Field crop: tomato
Growth stage: 1
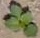
Species: solanum